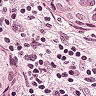
Metastatic tissue present: yes